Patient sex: M
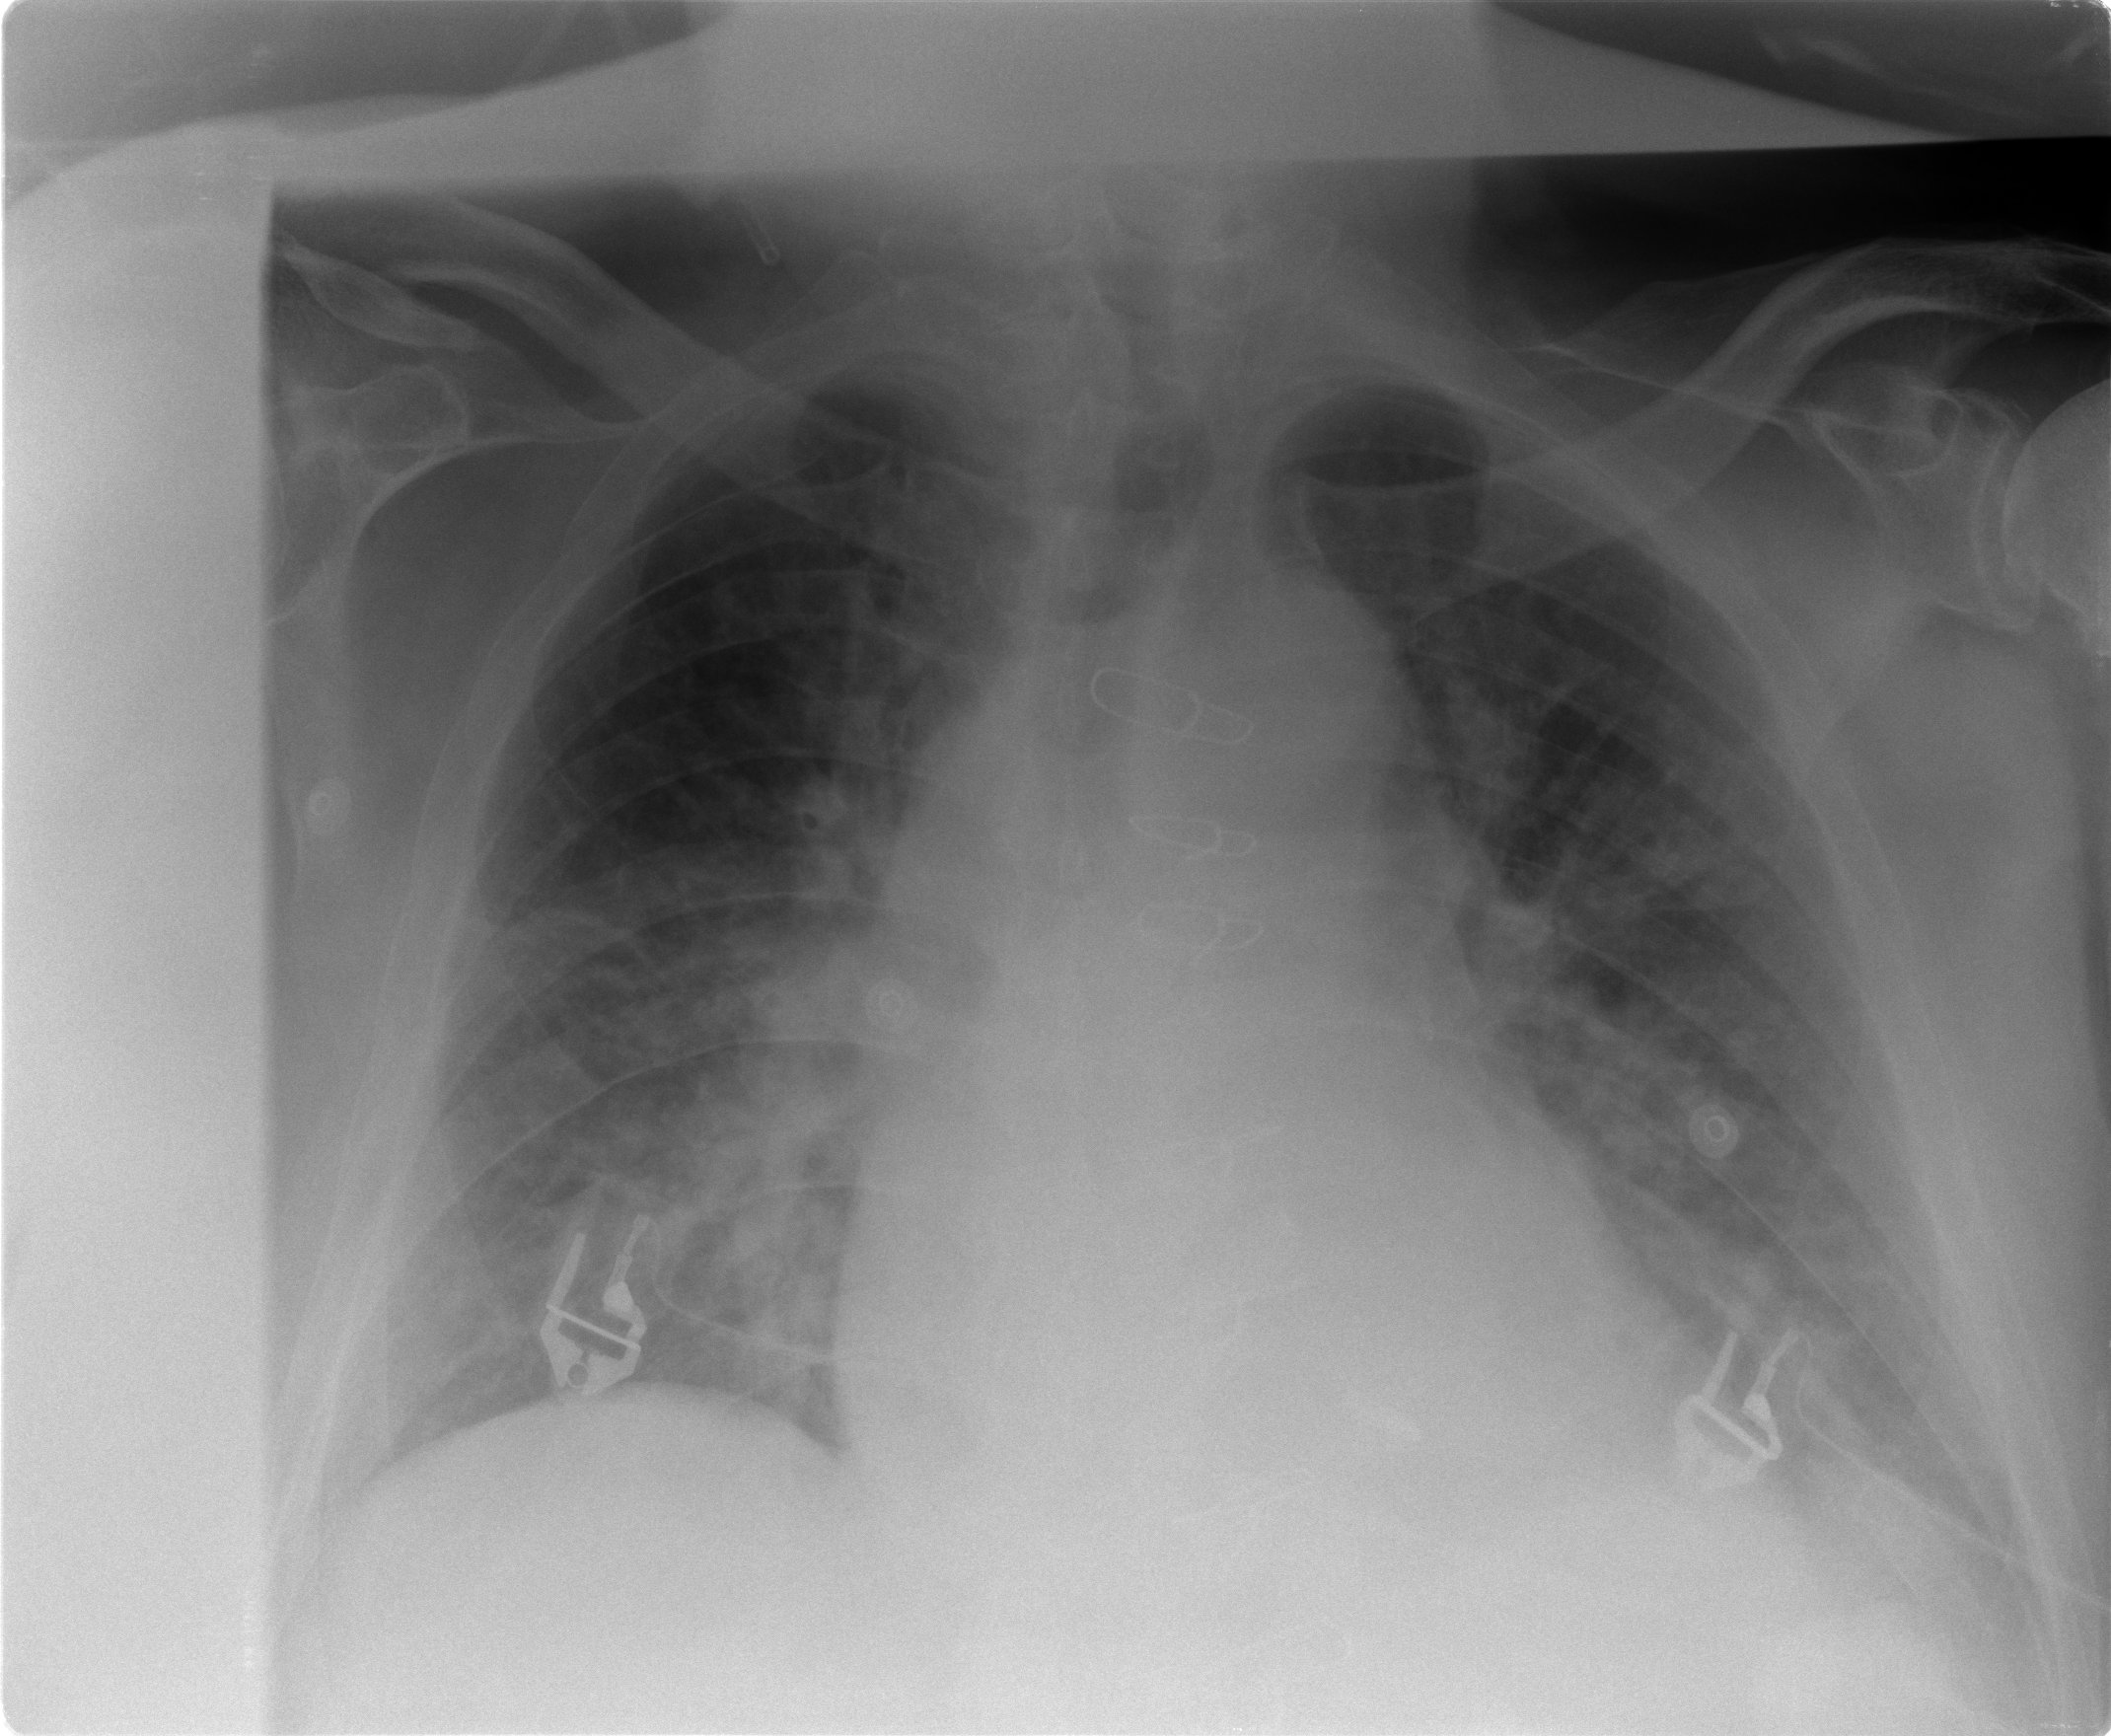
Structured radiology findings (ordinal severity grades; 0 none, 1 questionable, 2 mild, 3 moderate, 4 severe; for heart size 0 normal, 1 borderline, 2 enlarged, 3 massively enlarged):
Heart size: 2
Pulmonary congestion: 3
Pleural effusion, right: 1
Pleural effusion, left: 2
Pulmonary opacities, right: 3
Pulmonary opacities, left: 3
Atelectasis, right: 2
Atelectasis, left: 2